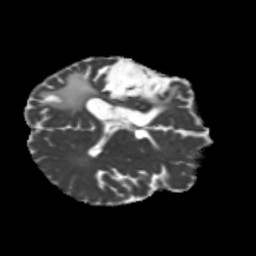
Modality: MD
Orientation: axial
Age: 46
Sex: male
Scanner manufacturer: siemens
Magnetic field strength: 3 T
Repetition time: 5.25 s
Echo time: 0.08 s